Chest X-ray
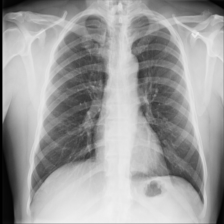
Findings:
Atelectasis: negative
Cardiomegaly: negative
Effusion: negative
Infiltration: positive
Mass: negative
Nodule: negative
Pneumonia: negative
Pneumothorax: negative
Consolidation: negative
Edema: negative
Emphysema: negative
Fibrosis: negative
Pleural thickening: negative
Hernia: negative